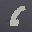
Label: 6